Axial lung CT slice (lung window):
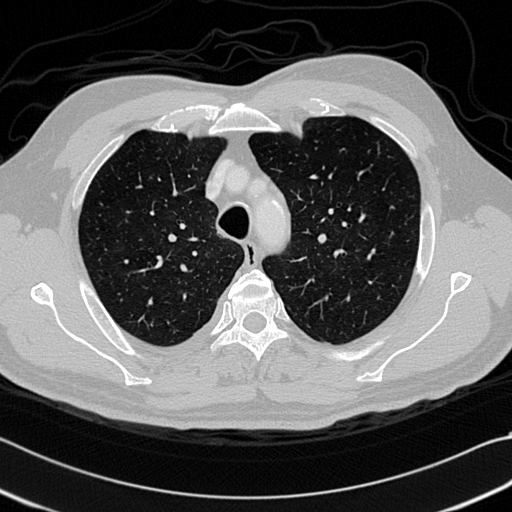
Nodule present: no